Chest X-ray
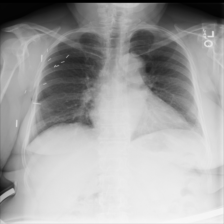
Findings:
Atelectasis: negative
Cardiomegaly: negative
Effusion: negative
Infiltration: negative
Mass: negative
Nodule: negative
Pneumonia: negative
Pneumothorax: negative
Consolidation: negative
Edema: negative
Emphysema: negative
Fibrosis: negative
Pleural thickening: negative
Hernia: negative